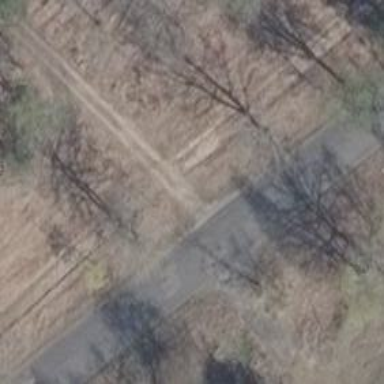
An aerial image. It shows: Unclassified road with asphalt surface.